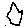
Label: hexagon